Interaction volume radius: 10 \u00c5
Interaction volume height: 20 \u00c5
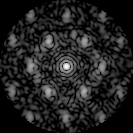
Disorder parameter: 0.59